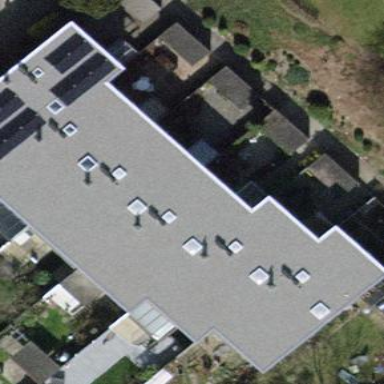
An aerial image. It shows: Terrace building.